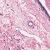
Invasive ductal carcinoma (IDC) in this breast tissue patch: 0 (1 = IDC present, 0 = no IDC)